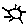
Label: sun